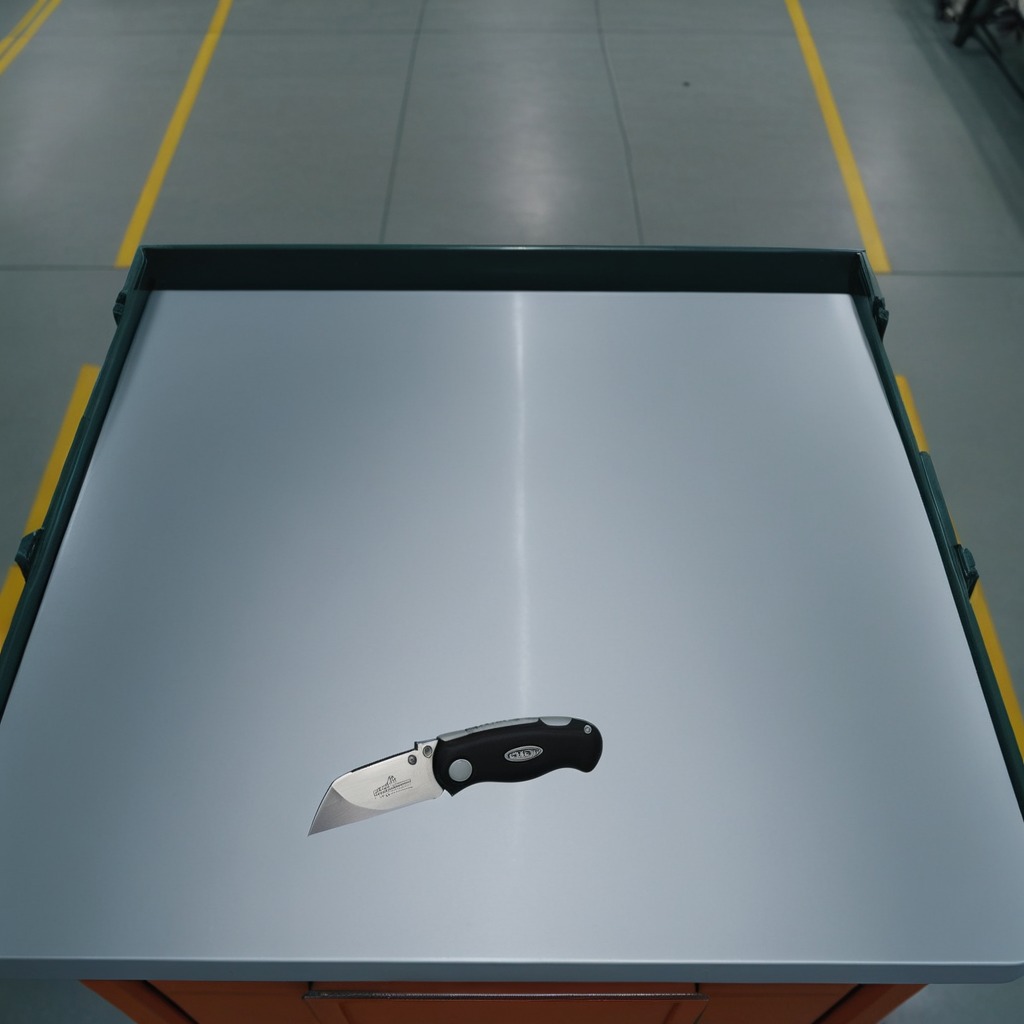
A utility knife lies on a toolbox surface in an airplane hangar workshop 8K.